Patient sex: F
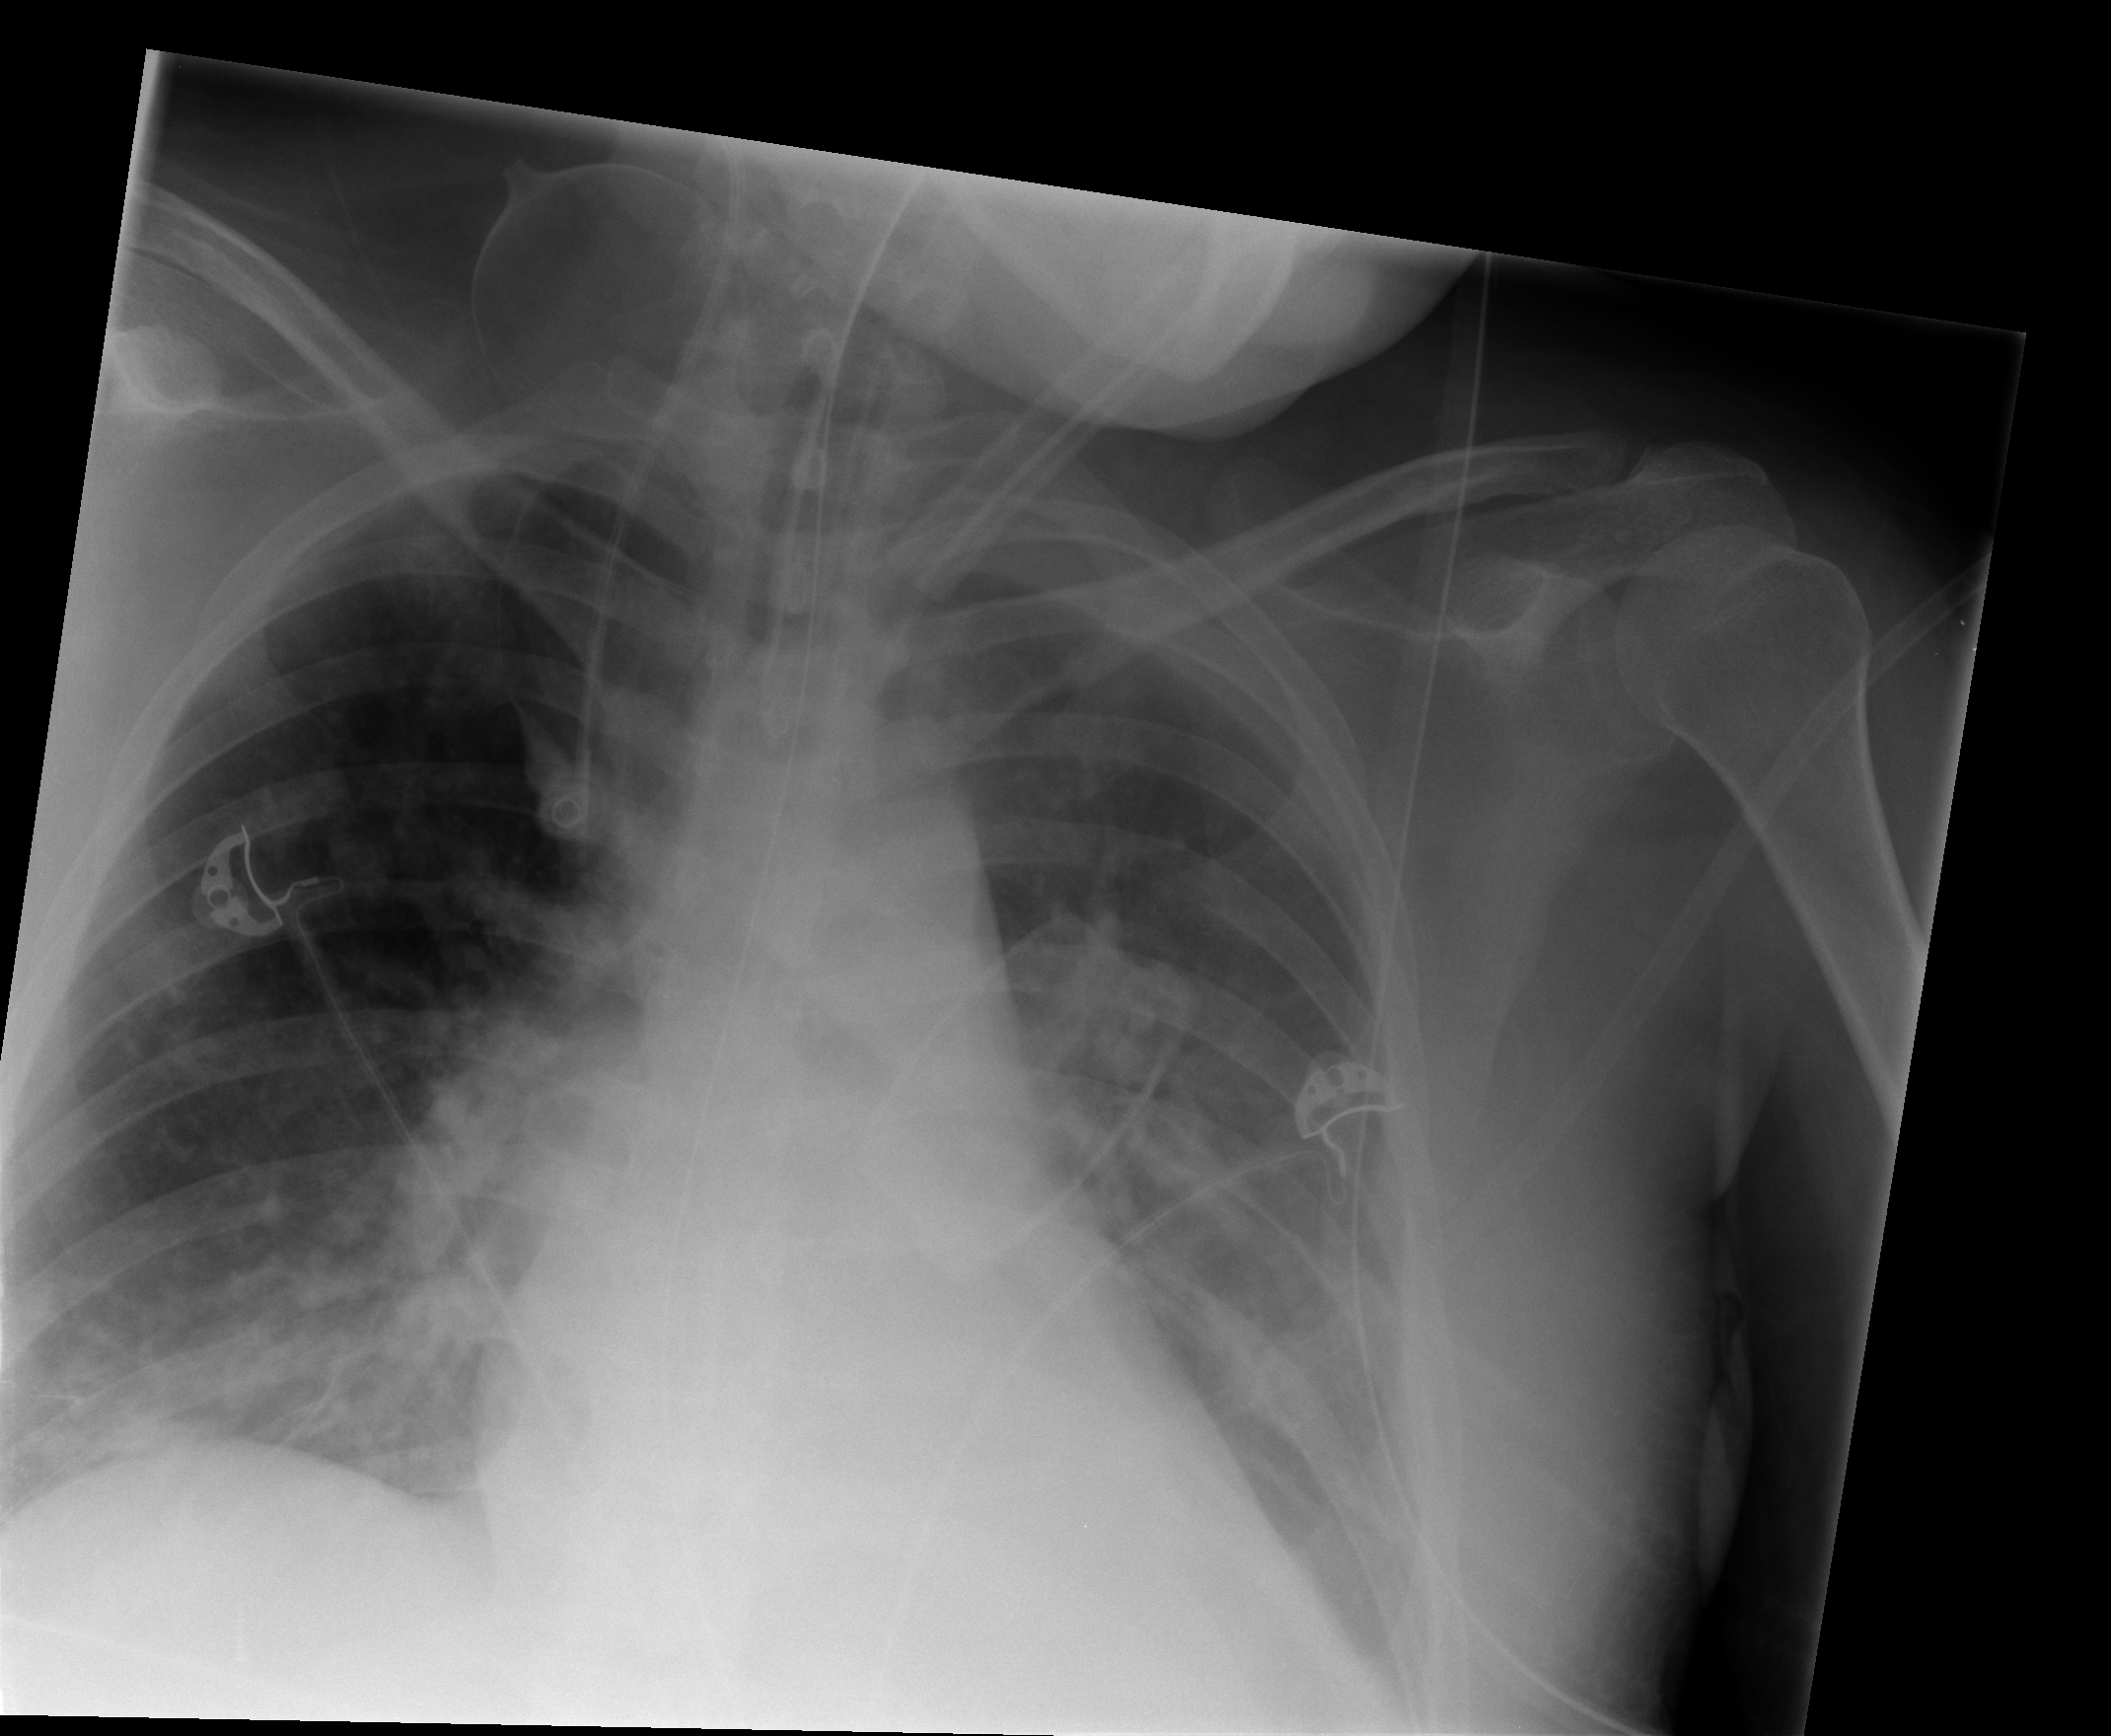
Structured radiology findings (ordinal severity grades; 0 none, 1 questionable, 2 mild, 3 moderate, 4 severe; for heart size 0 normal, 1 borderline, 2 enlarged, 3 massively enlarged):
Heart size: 0
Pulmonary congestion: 0
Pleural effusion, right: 0
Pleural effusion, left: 2
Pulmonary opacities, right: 3
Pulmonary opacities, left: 3
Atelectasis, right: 2
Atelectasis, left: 2